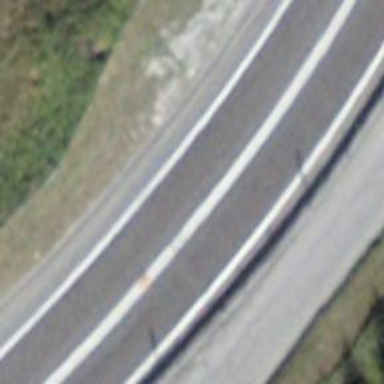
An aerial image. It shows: Asphalt trunk motorway.